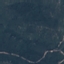
Label: HerbaceousVegetation